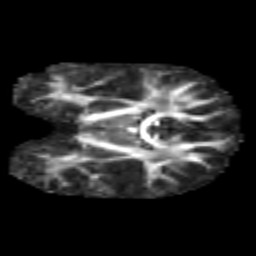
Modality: FA
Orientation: coronal
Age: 6
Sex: male
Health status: healthy